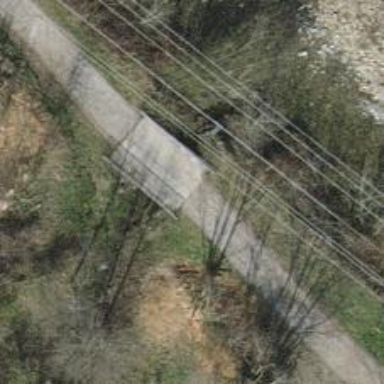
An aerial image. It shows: Cycleway with fine gravel surface.